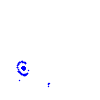
Particle: proton